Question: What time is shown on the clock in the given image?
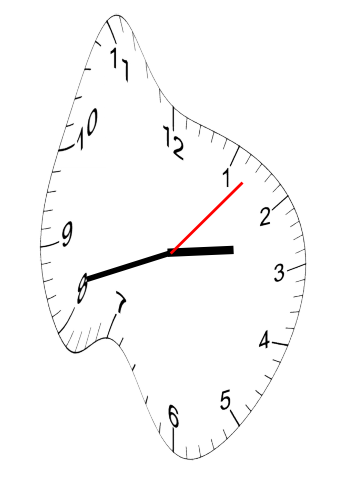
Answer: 02:42:07